Interaction volume radius: 10 \u00c5
Interaction volume height: 30 \u00c5
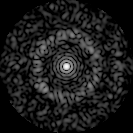
Disorder parameter: 0.805